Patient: sex F, age 51
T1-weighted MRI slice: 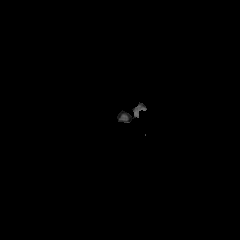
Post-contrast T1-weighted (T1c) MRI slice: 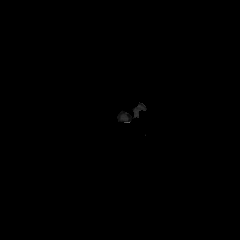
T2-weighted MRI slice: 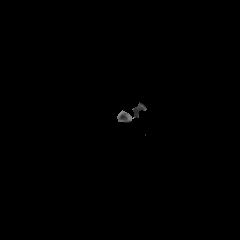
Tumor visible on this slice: no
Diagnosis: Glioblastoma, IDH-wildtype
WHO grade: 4